Question: How to make a popup like in the image when we click a link and what it is known as?

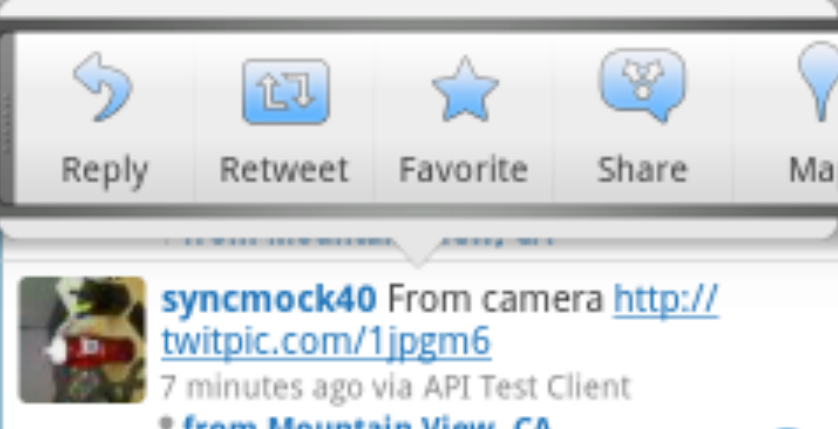
Answer: I believe you can achieve that if you use a <URL> for a simple example.